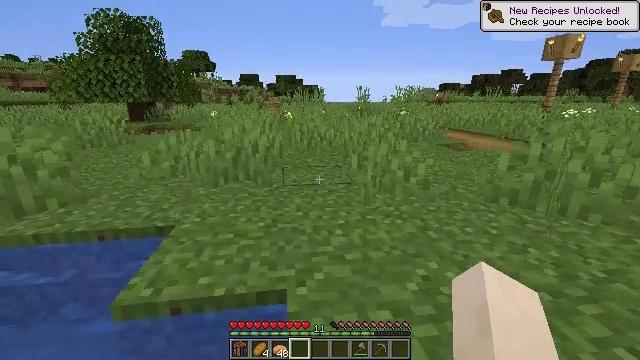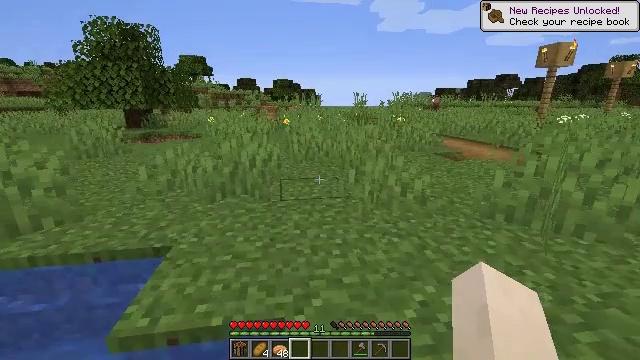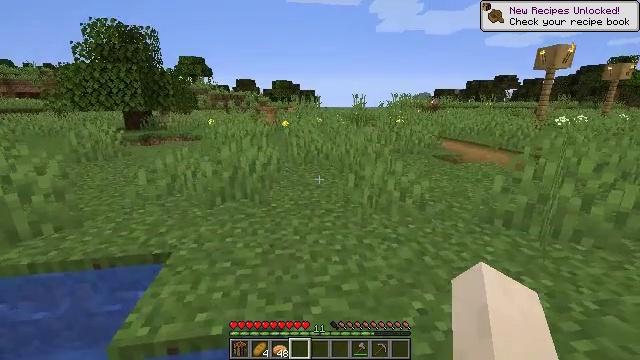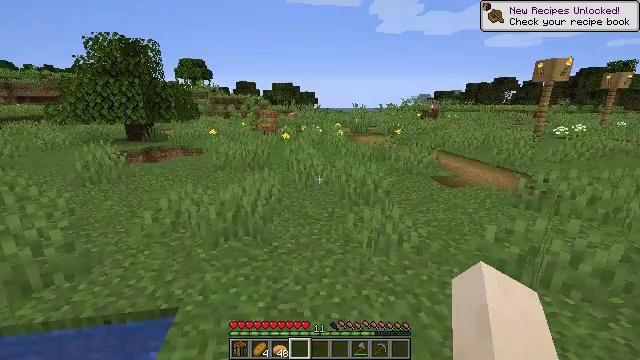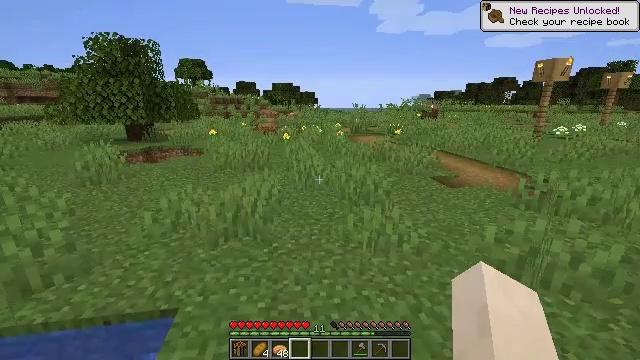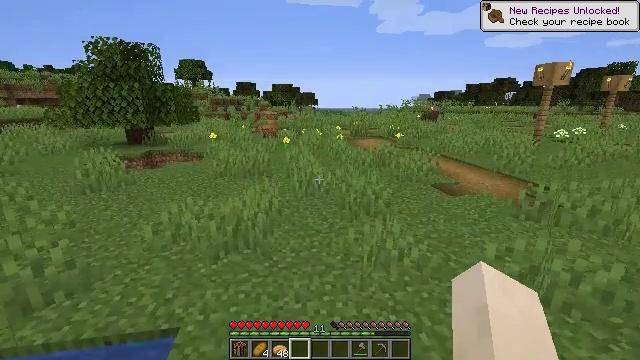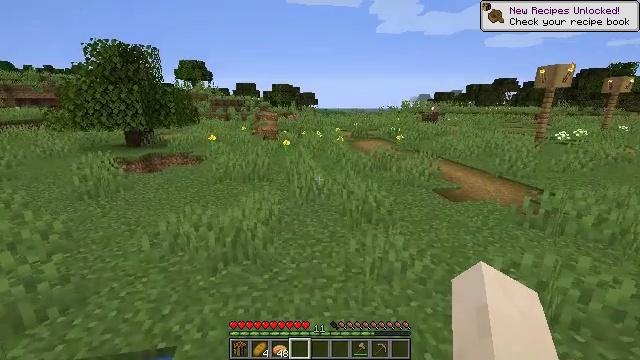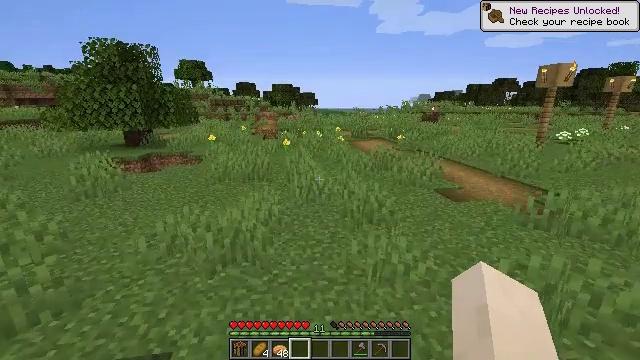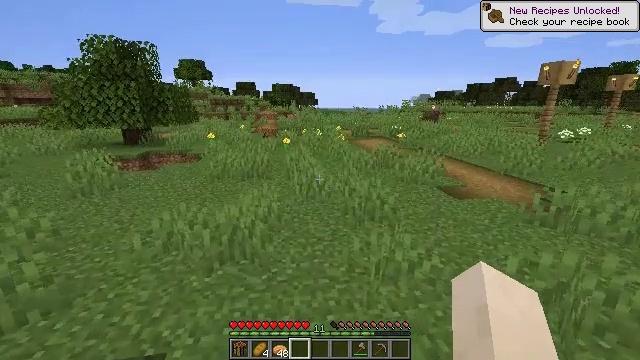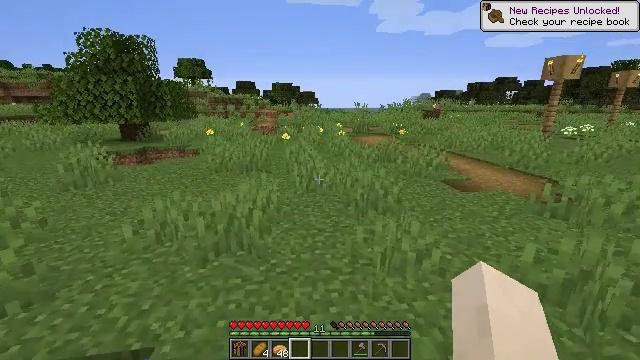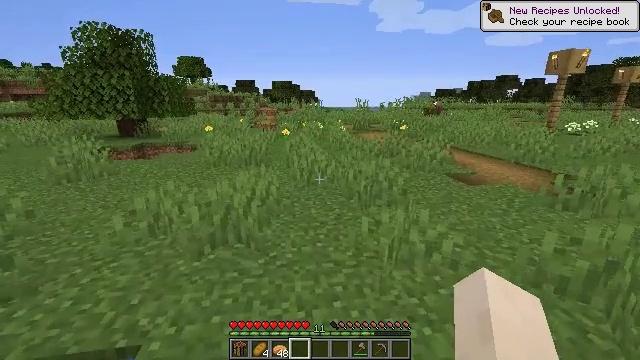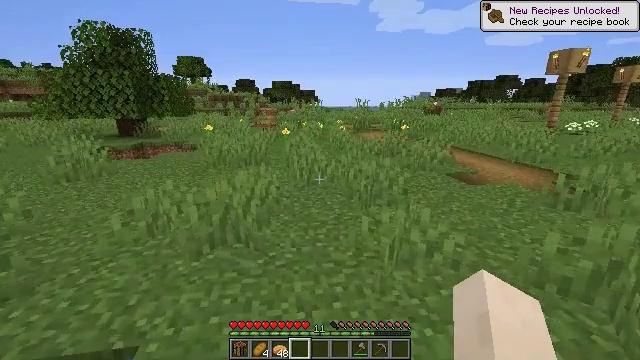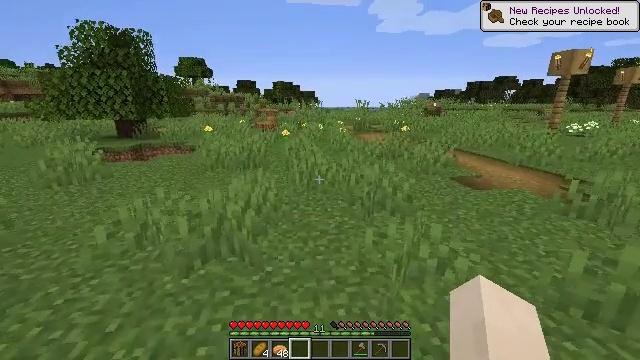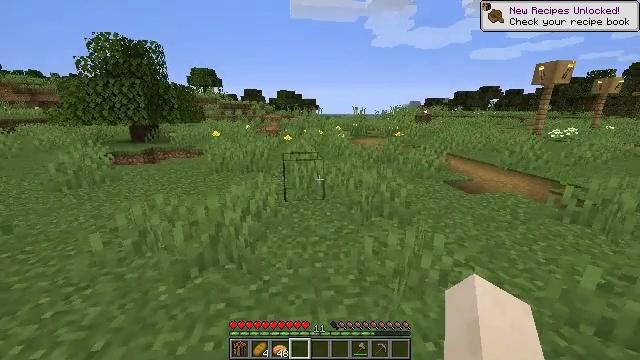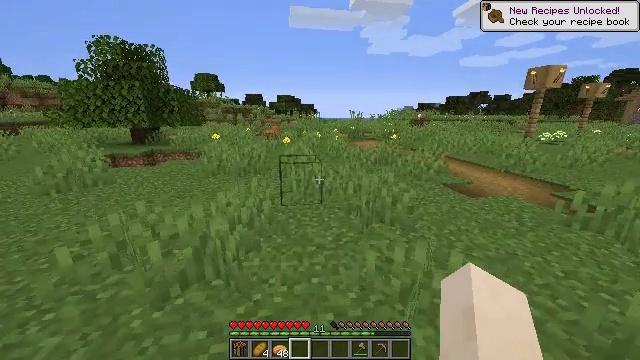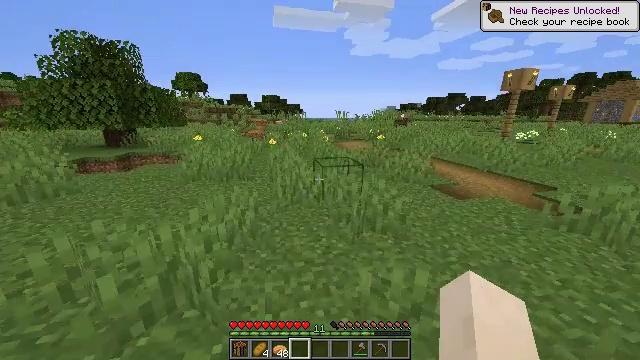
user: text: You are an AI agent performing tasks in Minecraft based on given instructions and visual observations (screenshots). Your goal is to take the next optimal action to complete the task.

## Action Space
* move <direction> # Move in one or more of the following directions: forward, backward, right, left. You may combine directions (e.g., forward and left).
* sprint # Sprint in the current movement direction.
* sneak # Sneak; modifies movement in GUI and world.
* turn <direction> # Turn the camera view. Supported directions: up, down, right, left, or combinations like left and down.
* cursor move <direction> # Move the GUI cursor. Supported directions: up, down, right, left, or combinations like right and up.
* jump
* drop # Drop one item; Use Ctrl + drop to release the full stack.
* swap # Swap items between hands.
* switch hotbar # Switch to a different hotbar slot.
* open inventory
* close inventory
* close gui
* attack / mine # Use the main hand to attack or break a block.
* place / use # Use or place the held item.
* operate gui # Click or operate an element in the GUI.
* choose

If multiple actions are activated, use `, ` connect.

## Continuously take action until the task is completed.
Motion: motion action
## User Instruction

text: Break the clay block to collect it.
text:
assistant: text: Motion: move forward, jump
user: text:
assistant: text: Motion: move forward, jump
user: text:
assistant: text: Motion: move forward, jump
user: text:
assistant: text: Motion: move forward, jump
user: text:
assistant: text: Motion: move forward, jump
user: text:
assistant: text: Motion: move forward, jump
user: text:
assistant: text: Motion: move forward, jump
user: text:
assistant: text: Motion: move forward, jump
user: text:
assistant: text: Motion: move forward, jump
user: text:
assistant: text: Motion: move forward, jump
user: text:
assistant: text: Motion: move forward, sprint
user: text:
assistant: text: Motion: move forward, sprint
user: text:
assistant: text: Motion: move forward, sprint
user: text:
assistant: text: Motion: move forward, sprint
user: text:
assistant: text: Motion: move forward, sprint, turn right
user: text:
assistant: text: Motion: move forward, sprint
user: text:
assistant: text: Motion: move forward, sprint, turn right
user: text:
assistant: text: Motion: move forward, sprint, turn right
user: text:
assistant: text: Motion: move forward, sprint
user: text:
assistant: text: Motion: move forward, sprint
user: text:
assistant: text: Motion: move forward, sprint
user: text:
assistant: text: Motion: move forward, sprint
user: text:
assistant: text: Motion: move forward, sprint
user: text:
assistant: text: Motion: move forward, sprint
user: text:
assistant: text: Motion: move forward, sprint, jump
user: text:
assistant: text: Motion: move forward, sprint, jump
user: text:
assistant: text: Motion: move forward, sprint, jump
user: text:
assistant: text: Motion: move forward, sprint, jump
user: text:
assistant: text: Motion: move forward, sprint, jump
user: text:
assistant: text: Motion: move forward, sprint, jump